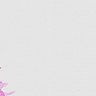
Metastatic tissue present: no